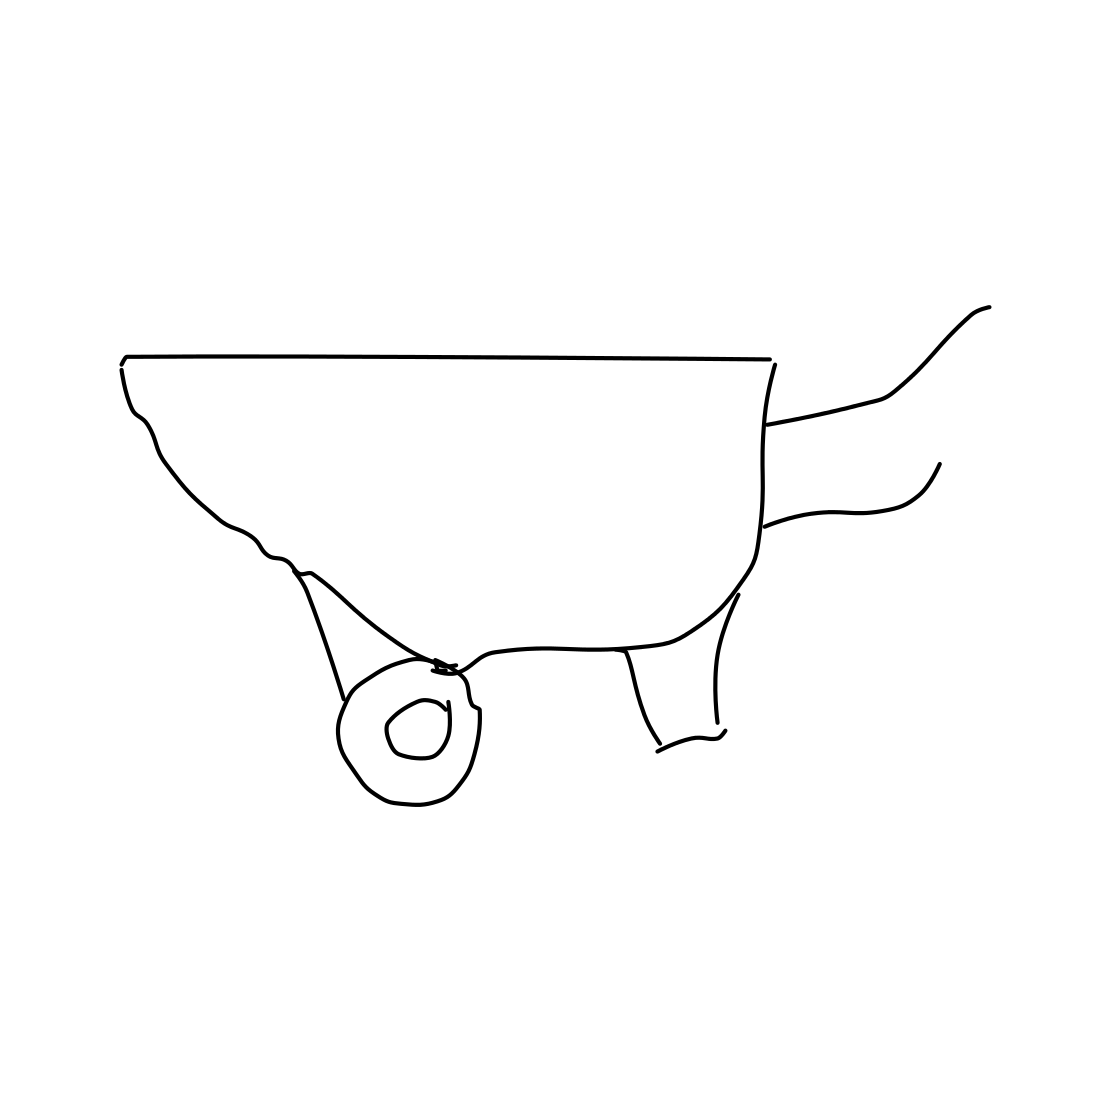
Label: wheelbarrow